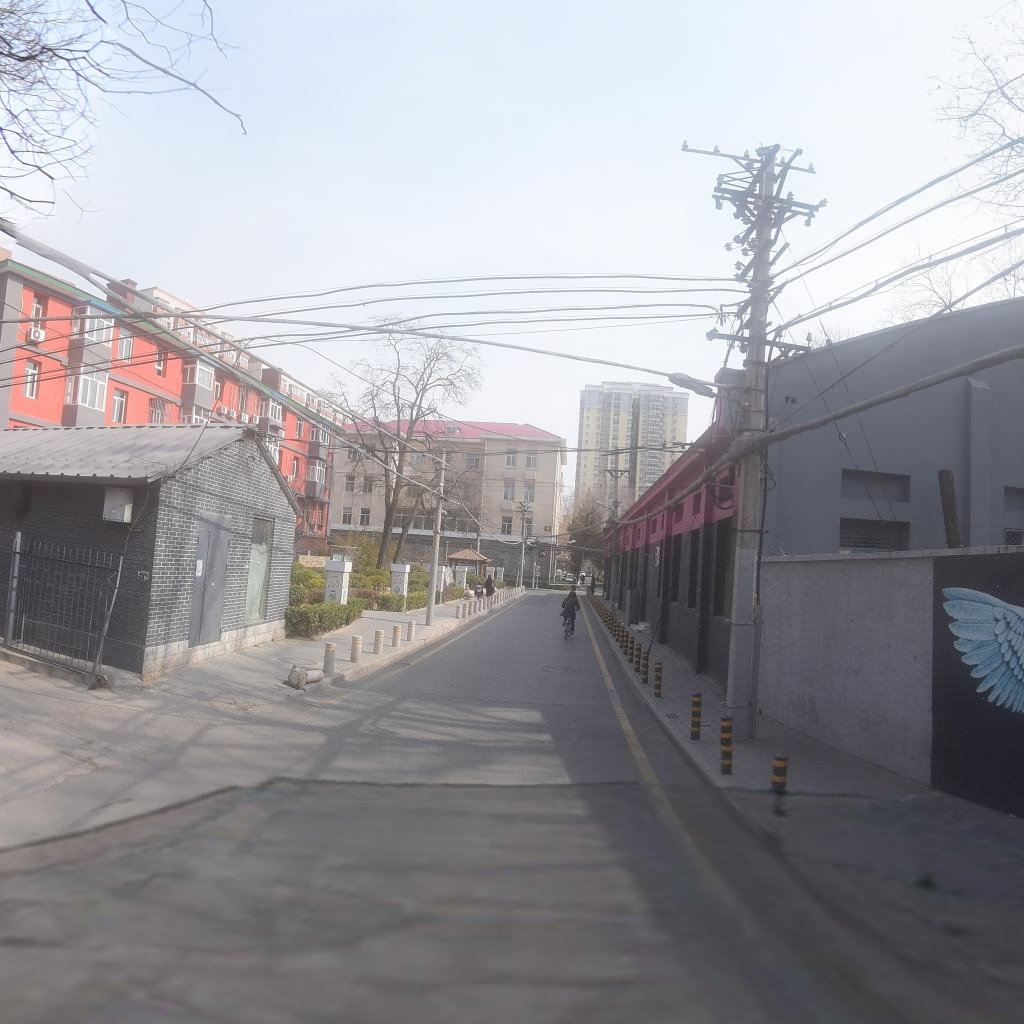
Region: Chaoyang
Road damage annotations: transverse crack, manhole cover